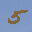
Label: 5